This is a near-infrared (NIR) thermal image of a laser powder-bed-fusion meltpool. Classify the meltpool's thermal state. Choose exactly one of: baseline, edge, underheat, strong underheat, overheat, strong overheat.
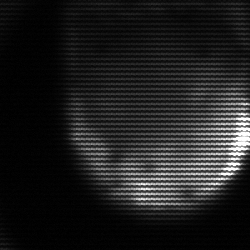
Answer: edge